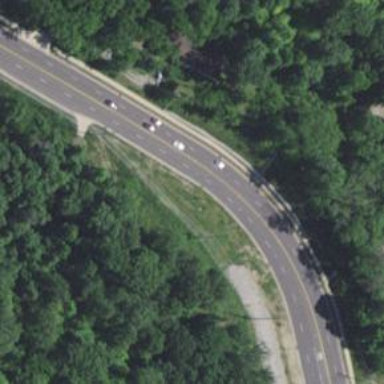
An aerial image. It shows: Primary highway with separate asphalt sidewalk.